Field crop: maize
Growth stage: 2
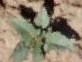
Species: datura